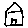
Label: house